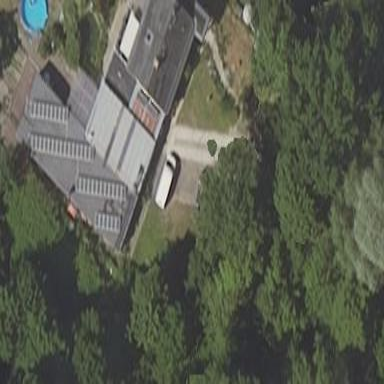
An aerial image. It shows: Shed building.